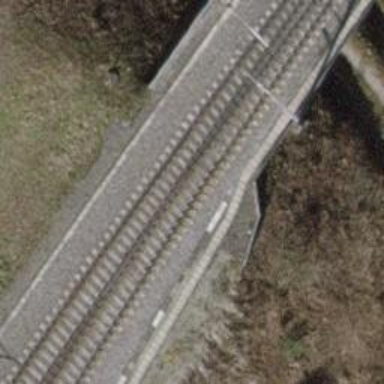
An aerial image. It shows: Bridge over electrified railway with contact line.